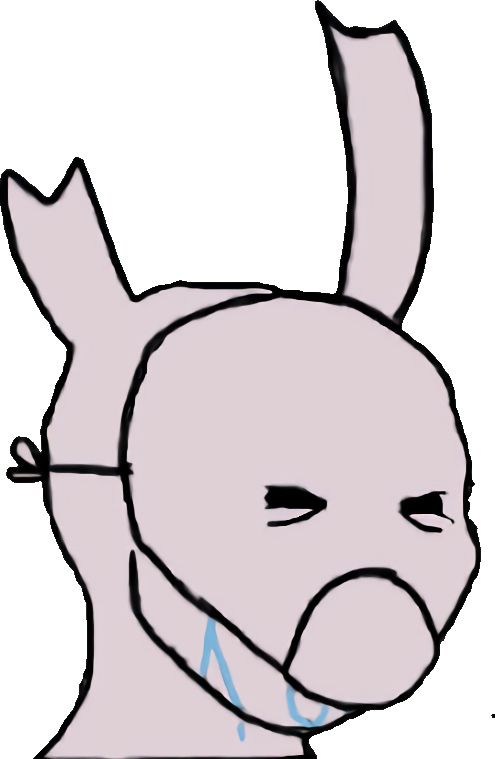
Label: 5_Crying_Wojak